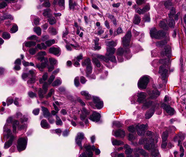
Tumor epithelial tissue: yes
Tumor-associated stroma tissue: no
Normal tissue: no